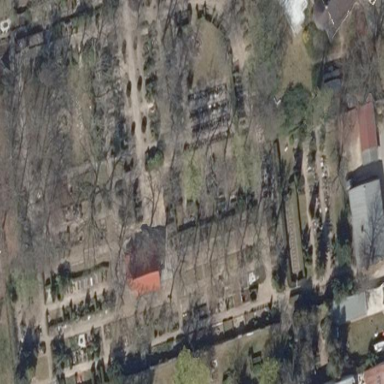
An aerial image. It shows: Cemetery.